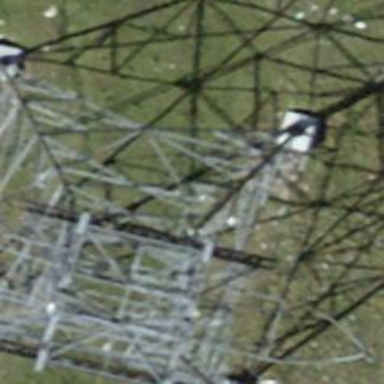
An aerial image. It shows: Pylon used for aerialway.